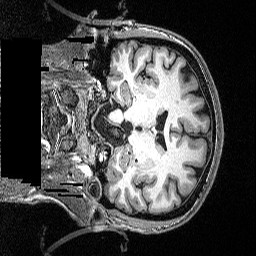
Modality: T1w
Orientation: coronal
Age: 46
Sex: female
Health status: healthy
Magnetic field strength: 3 T
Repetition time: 2.53 s
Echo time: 0.00331 s